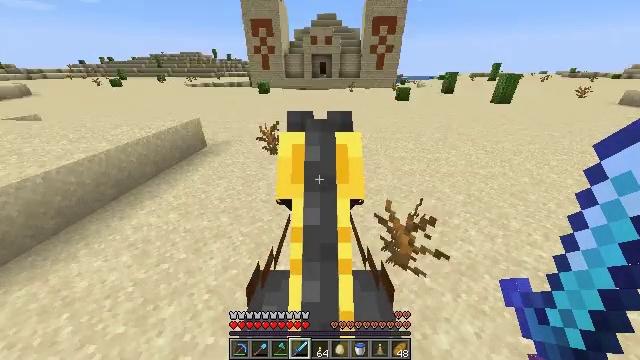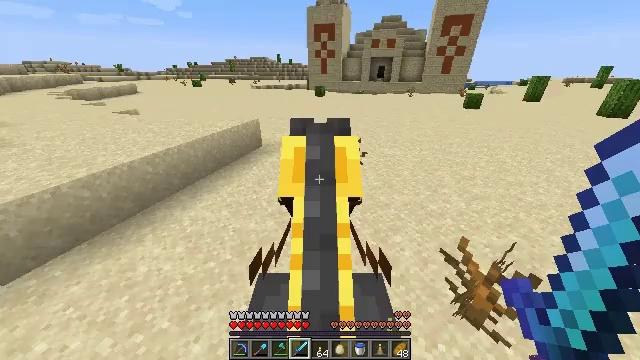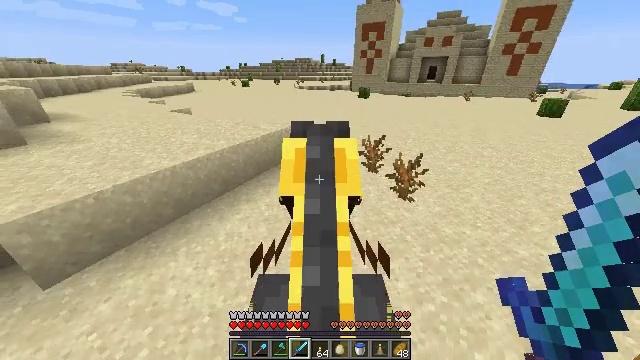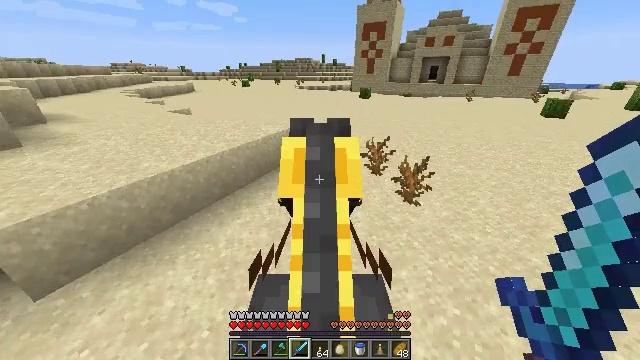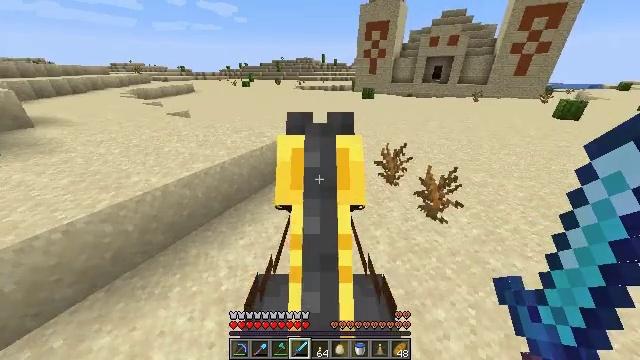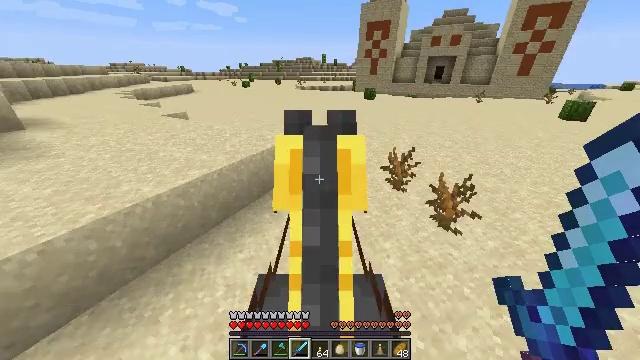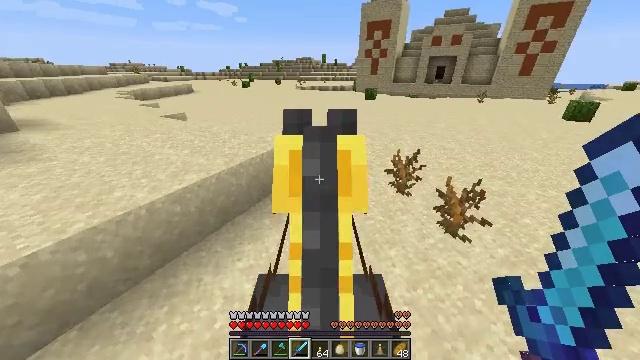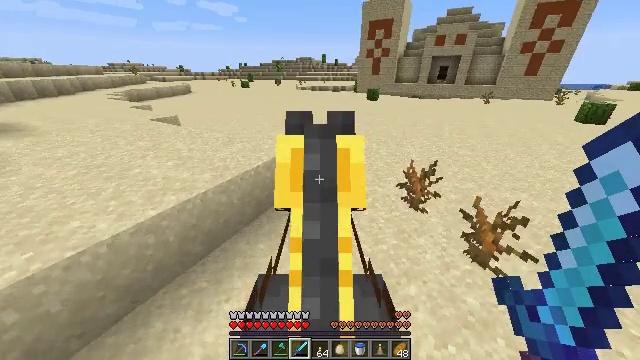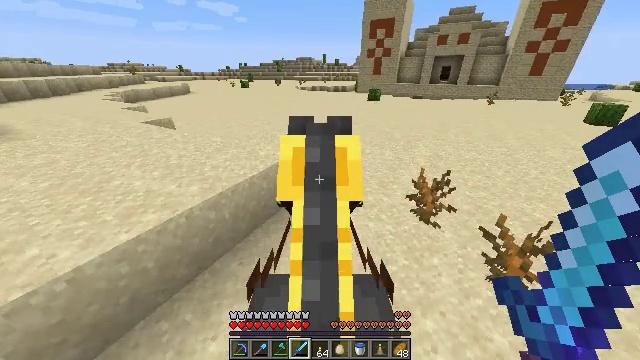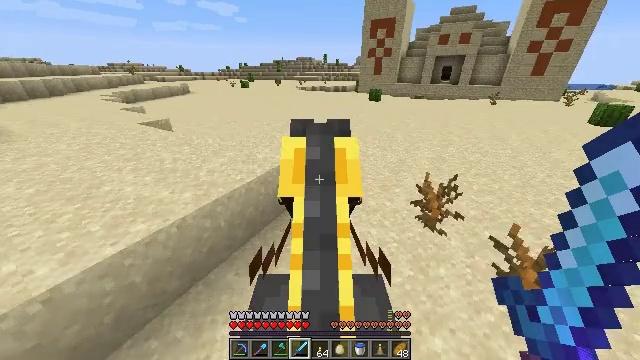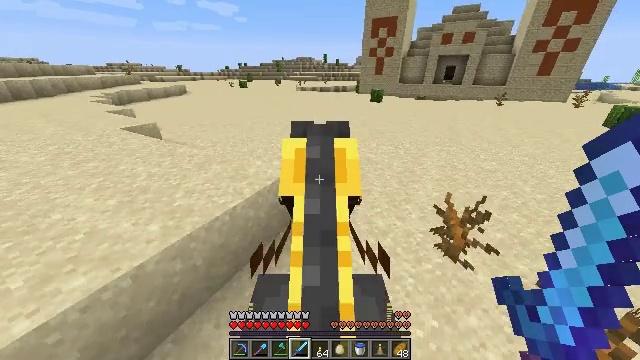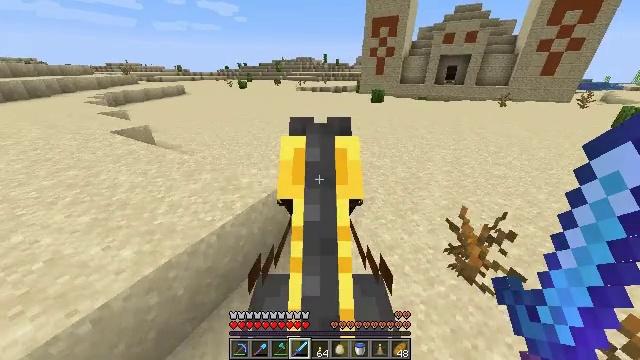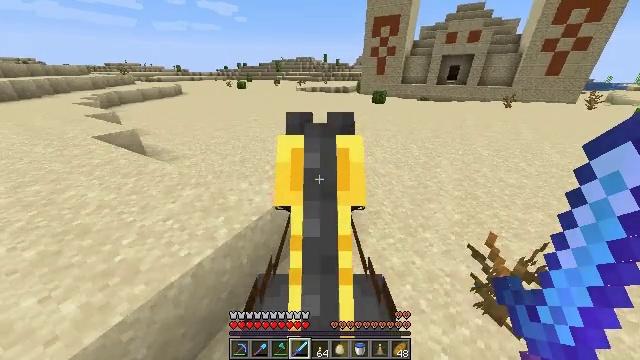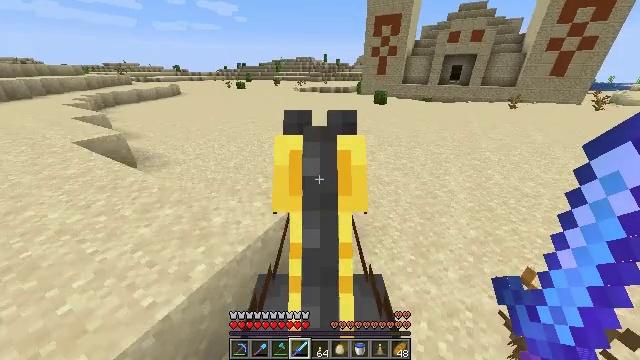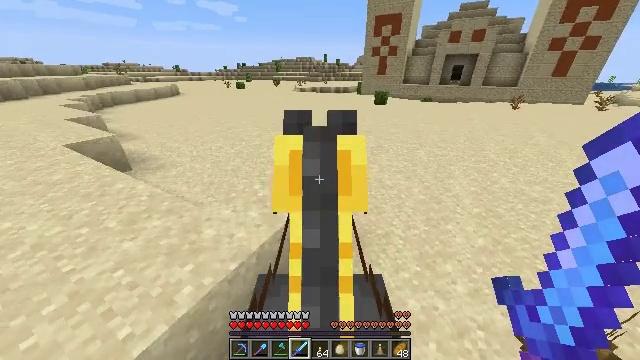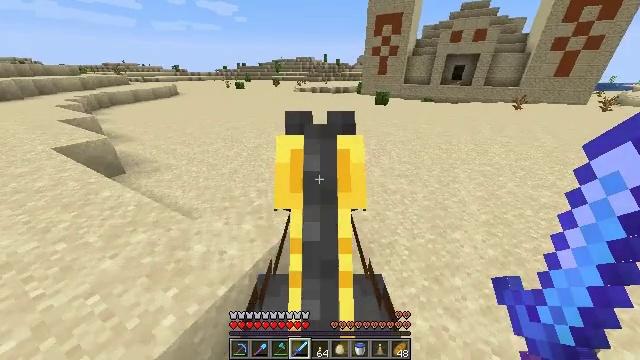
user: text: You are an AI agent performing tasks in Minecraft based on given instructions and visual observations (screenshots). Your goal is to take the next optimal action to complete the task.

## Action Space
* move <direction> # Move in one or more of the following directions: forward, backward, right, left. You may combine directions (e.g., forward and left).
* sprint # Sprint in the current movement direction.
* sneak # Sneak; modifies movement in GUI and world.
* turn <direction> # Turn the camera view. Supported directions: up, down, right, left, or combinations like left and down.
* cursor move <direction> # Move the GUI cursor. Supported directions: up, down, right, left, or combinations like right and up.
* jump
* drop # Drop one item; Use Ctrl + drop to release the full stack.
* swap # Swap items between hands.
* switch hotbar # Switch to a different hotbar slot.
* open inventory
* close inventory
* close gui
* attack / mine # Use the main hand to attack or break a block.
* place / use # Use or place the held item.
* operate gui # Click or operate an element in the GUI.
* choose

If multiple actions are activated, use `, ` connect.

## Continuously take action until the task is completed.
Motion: motion action
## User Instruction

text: Mine the sandstone block.
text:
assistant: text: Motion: move forward and move left, sprint, turn left
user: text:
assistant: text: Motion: move forward and move left, sprint, turn left
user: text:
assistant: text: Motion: move forward and move left, sprint
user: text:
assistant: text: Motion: move forward, sprint
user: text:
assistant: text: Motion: move forward, sprint
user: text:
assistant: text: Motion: move forward, sprint
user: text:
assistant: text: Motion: move forward, sprint
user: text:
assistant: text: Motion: move forward, sprint
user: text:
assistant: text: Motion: move forward, sprint
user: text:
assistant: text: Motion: move forward, sprint
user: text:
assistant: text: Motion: move forward, sprint
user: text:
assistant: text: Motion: move forward, sprint
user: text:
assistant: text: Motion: move forward, sprint
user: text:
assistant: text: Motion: move forward, sprint
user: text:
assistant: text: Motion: move forward, sprint
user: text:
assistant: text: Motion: move forward, sprint
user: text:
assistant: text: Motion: move forward, sprint
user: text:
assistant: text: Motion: move forward and move right, sprint
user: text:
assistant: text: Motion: move forward and move right, sprint
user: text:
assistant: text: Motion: move forward and move right, sprint
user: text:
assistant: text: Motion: move forward and move right, sprint, turn left
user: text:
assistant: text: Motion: move forward and move right, sprint, turn left and down
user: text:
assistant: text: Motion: move forward and move right, sprint, turn left
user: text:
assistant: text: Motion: move forward and move right, sprint, turn left
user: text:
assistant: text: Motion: move forward and move right, sprint, turn left
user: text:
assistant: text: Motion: move forward and move right, sprint
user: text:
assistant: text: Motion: move forward and move right, sprint
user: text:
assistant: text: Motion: move forward and move right, sprint
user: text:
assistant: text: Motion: move forward and move right, sprint
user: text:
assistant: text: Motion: move forward and move right, sprint